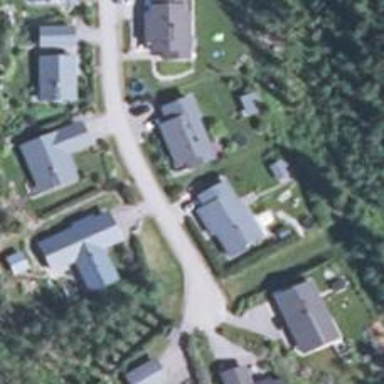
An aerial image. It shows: Living street.